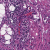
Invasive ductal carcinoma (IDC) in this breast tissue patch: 1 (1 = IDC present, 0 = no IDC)